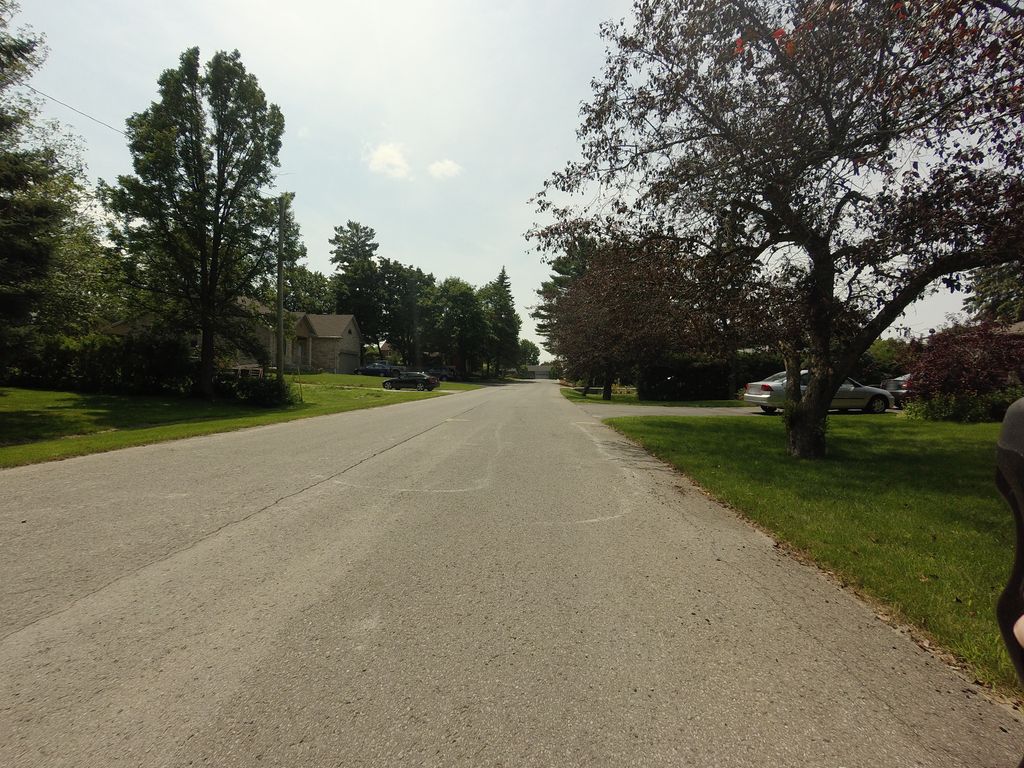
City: ottawa-gatineau